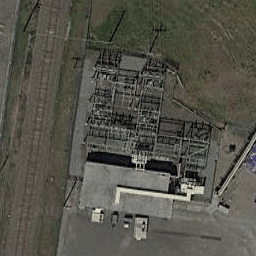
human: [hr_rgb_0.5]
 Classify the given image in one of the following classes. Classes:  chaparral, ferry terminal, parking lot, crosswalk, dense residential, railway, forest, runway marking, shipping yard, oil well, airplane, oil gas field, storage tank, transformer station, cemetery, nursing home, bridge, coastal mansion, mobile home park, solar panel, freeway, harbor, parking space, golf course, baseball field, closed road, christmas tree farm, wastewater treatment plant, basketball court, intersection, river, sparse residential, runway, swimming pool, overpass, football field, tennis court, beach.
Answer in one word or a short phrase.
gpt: transformer station